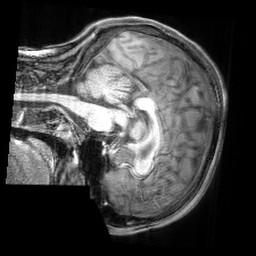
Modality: T1w
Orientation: sagittal
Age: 21
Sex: female
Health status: healthy
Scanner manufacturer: siemens
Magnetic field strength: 3 T
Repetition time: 2.4 s
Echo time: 0.00194 s